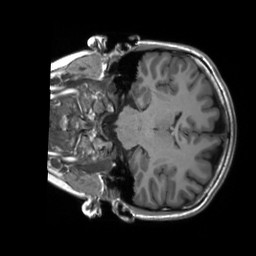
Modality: T1w
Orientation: coronal
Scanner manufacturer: siemens
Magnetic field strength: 3 T
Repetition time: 2.3 s
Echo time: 0.00207 s